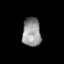
Tissue: prostate
Cell type: T cells
Senescence score: 0.3617
Nuclear area (px): 520
Mean DAPI intensity: 148.888